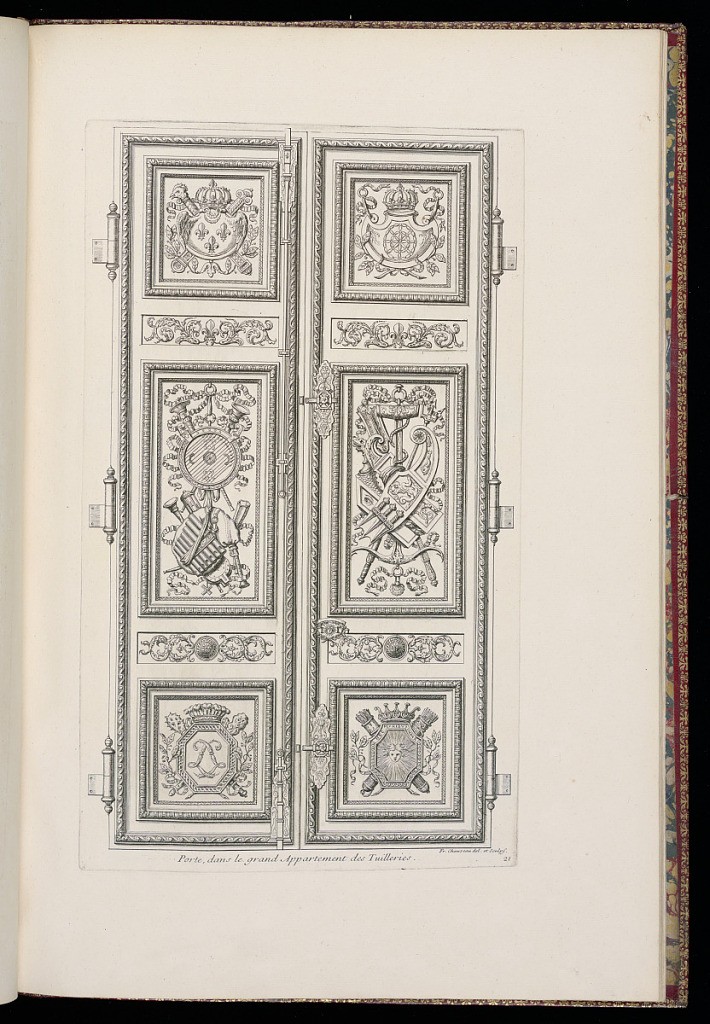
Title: Porte, dans le grand Appartement des Tuilleries.
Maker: François Chauveau, French, 1613 – 1676
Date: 1710
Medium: Etching on laid paper
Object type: Bound print
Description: Twenty-first plate from a series of prints depicting the ornament and interiors of the King's apartment at the Royal palaces of the Louvre and the Tuileries, part of the Cabinet du Roi (King's Cabinet) series published by the Imprimerie Royale. The plate illustrates a double door from the Grand Apartment of the Tuileries Palace. The doors each have five ornamental panels and are framed with running patterned borders. The panels feature heraldic devices, interlaced L's, fleurs-de-lys, crowns, Apollo's head, acanthus leaves, foliage, fleurons, rosettes, trophies with arms and armor, and musical instruments. The locks are highly decorative with similar ornament. The plate is titled, signed, and numbered.